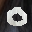
Label: 0